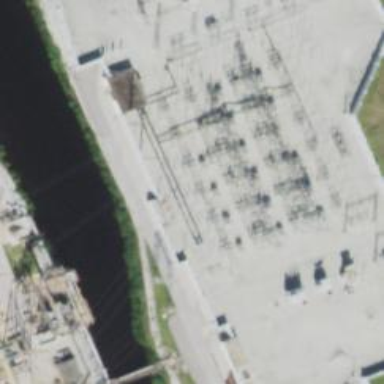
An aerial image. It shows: Switch used for power control.